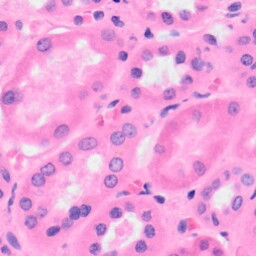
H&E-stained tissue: Kidney